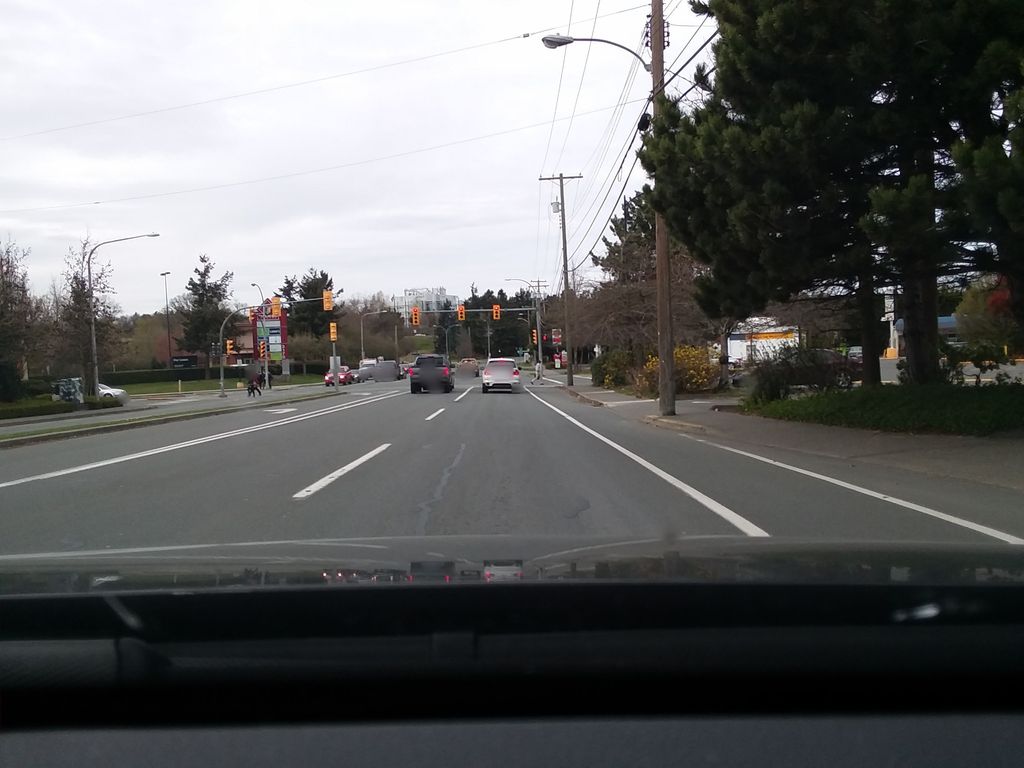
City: victoria